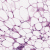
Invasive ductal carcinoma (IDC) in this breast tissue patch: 0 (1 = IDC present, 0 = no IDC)